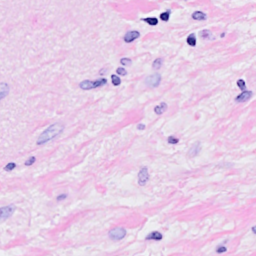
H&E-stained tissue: Breast